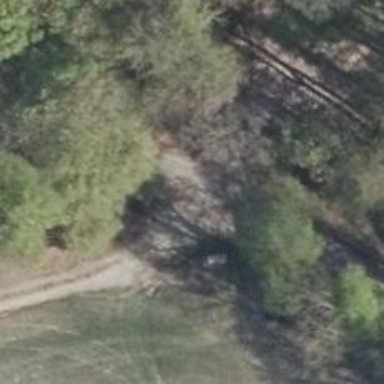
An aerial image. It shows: Dirt track road with grade3 tracktype.